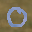
Label: 0